Question: So I've been researching this for hours and been having no luck in finding something suitable for what I'm trying to do.
I'm currently having two issues: Creating a table with multiple foreign keys referencing the same primary key and splitting these attributes into multiple columns.
In the end, I would like my table to look something like this, where my O-Director_ID is the in one column that correlates to all the other ID's (in this case FAD_ID, SAD_ID and SUD_ID) in the other column that are all corresponding to the (Member_ID from crew_member, which already exists).

Here's what I'm currently trying to do, just to create multiple foreign keys (I don't even know how to go about creating that second column yet):
'''
mysql> create table Other_Directing (
-> O_Director_ID int (4) not null auto_increment,
-> FAD_ID int (5) not null,
-> SAD_ID int (5) not null,
-> SUD_ID int <5> not null,
-> primary key (O_Director_ID),
-> foreign key (FAD_ID) references crew_member(Member_ID),
-> foreign key (SAD_ID) references crew_member(Member_ID),
-> foreign key (SUD_ID) references crew_member(Member_ID)
-> );
'''
However even this doesn't work, I get this error message:
'''
ERROR 1064 (42000): You have an error in your SQL syntax; check the manual that
corresponds to your MySQL server version for the right syntax to use near
'<5> not null,
primary key (O_Director_ID),
foreign key (FAD_ID) references crew_'
at line 5
'''
Thank you and I hope this makes sense.
Regards,
Michael
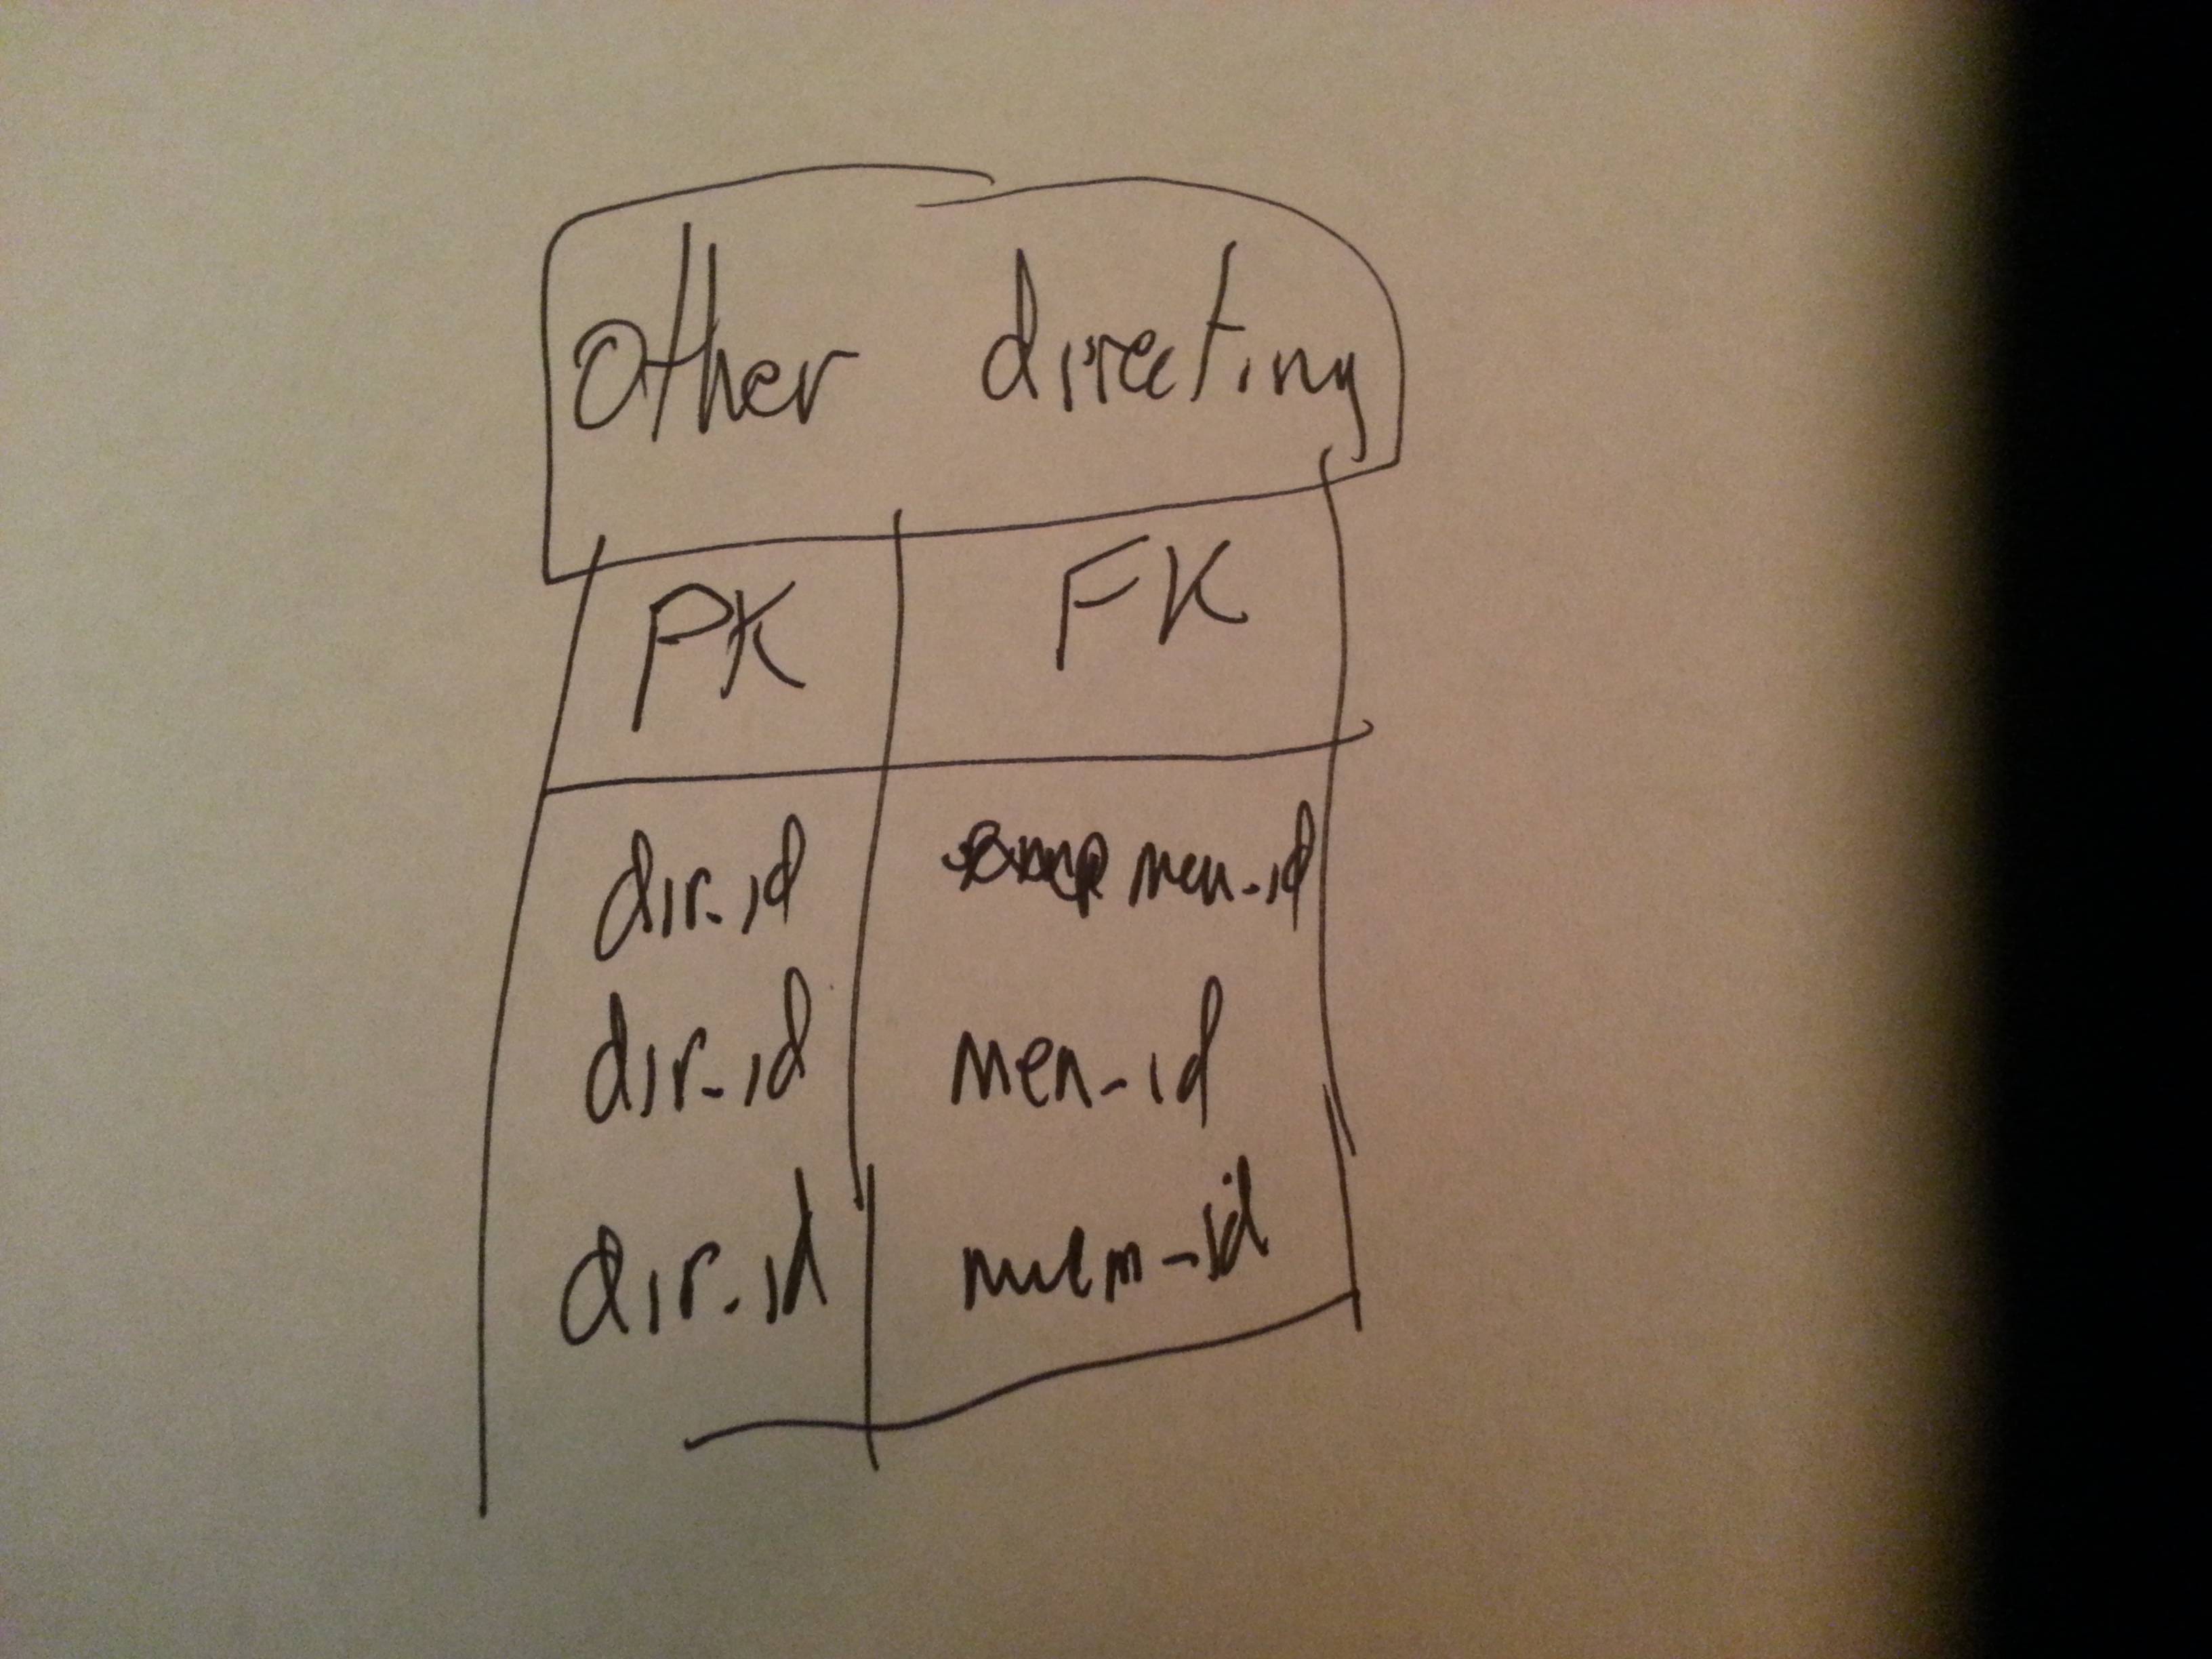
Answer: change 'SUD_ID int <5> not null,'
to this: 'SUD_ID int (5) not null,'